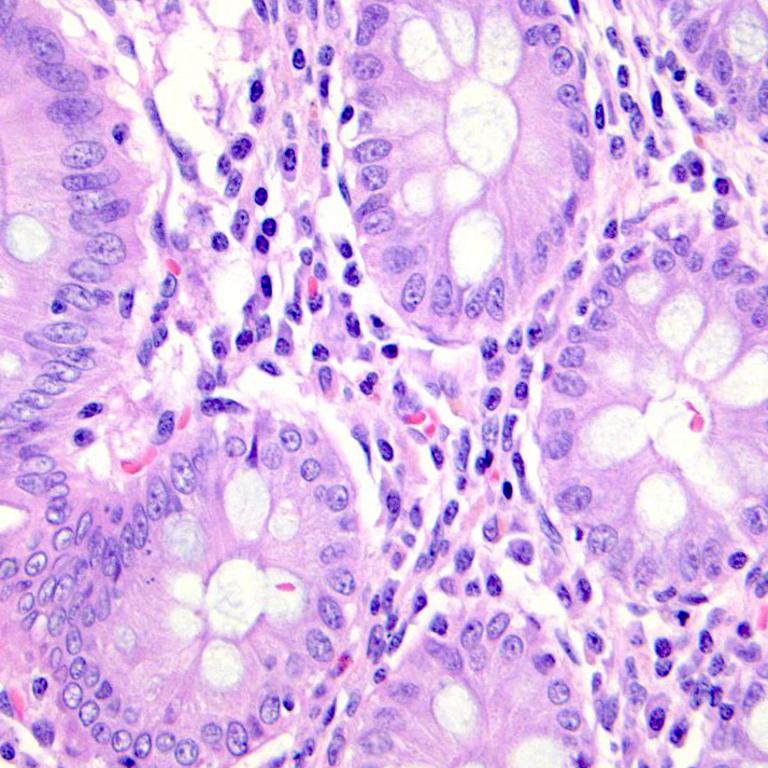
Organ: colon
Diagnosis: benign